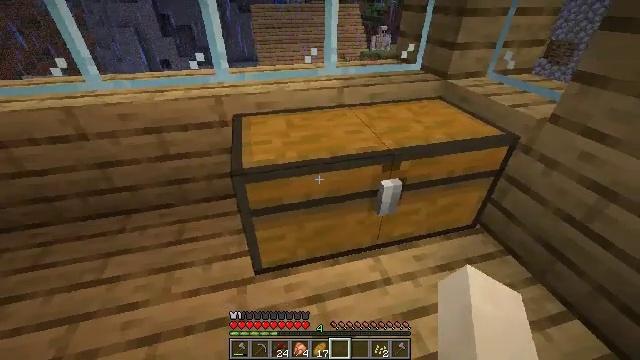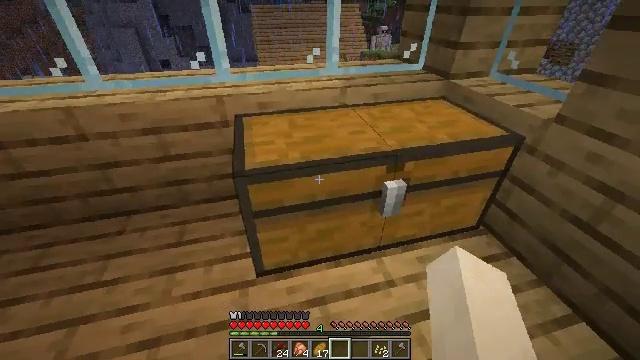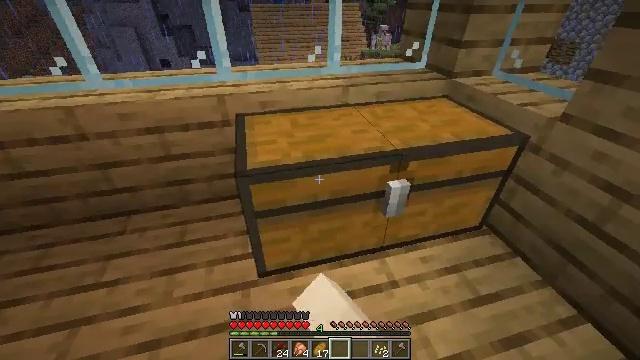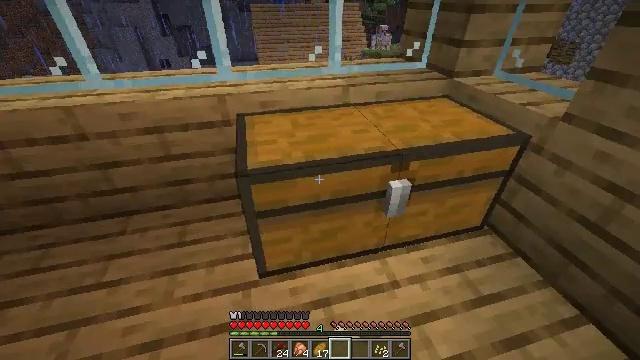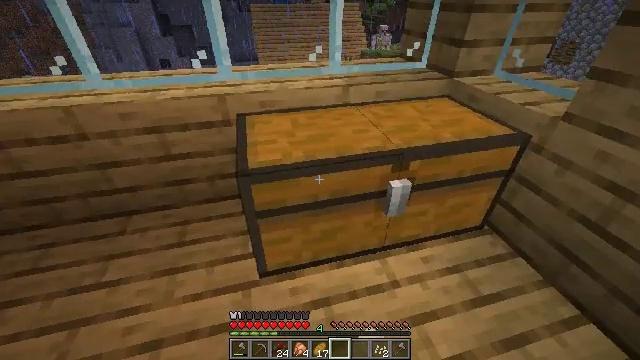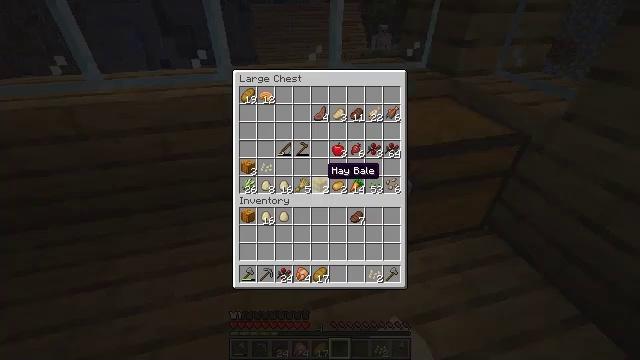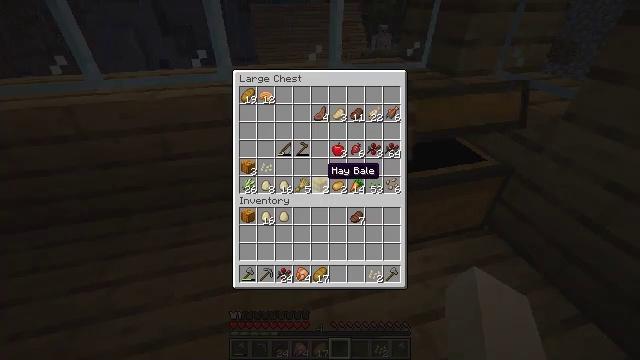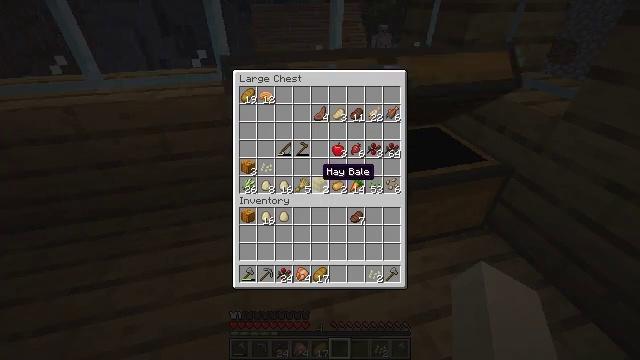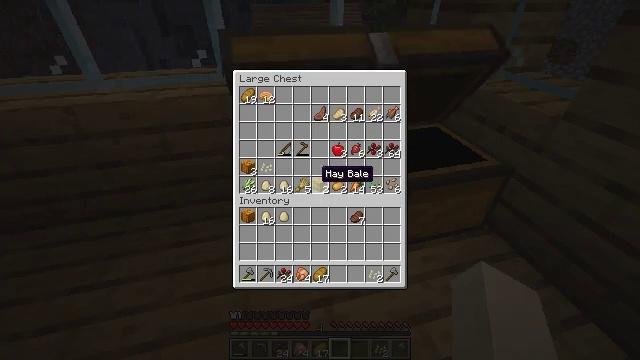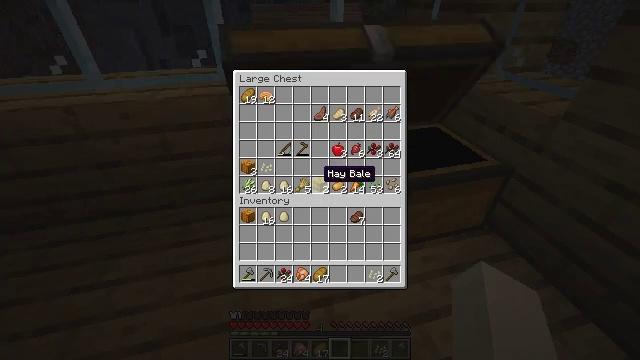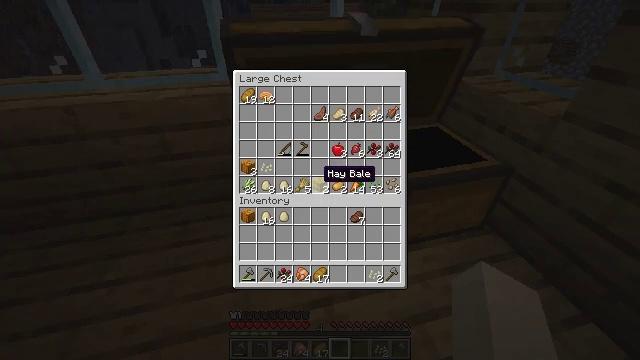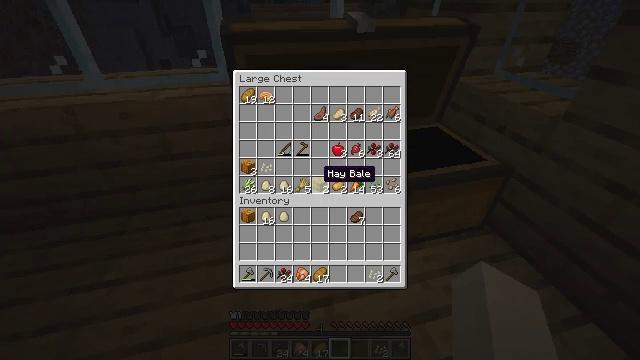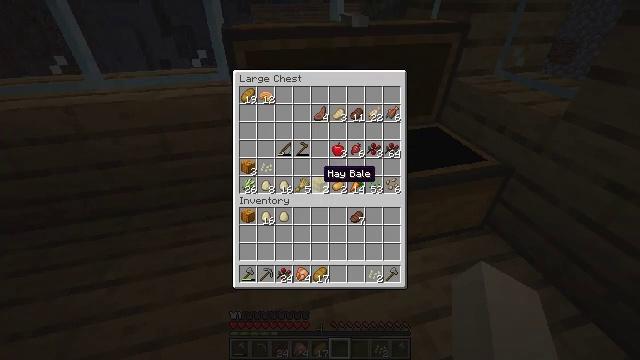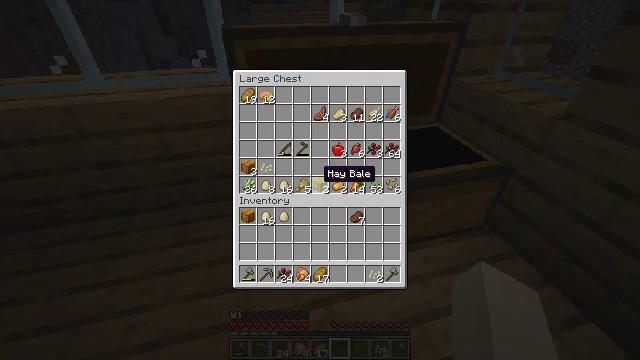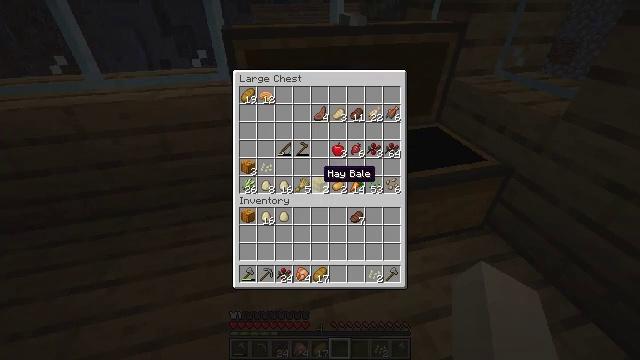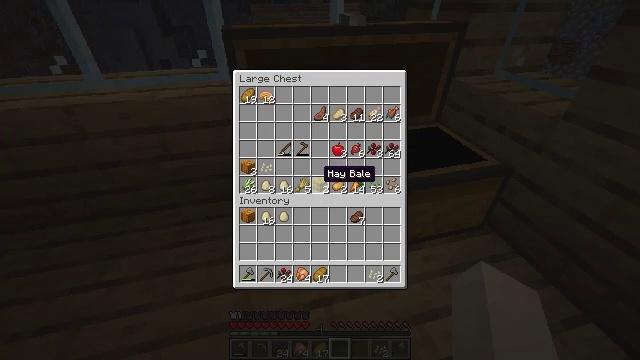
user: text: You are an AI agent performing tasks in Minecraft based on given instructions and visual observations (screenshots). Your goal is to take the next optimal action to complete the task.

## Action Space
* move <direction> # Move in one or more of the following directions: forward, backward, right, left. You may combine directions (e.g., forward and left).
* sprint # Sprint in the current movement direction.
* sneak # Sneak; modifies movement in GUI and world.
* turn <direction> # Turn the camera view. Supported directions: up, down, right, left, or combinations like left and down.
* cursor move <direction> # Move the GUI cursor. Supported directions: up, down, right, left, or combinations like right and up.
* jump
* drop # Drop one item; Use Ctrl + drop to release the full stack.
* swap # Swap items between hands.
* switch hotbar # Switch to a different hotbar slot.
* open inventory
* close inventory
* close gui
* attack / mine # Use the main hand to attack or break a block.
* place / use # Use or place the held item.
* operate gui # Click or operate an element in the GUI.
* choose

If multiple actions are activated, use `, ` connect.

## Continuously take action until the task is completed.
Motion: motion action
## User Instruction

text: Create sugar from sugarcane.
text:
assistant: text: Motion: use / place
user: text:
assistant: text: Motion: use / place
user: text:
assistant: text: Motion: no_op
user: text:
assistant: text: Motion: no_op
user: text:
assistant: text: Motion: no_op
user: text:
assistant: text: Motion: no_op
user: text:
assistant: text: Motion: no_op
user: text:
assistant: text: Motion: no_op
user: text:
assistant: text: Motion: no_op
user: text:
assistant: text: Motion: no_op
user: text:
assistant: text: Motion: no_op
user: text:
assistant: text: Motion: no_op
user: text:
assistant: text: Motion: no_op
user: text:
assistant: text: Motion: no_op
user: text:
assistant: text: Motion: no_op
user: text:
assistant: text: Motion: cursor move left
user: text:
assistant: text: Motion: cursor move left
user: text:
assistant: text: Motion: cursor move left
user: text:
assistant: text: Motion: cursor move left
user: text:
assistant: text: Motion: no_op
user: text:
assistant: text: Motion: no_op
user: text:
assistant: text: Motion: cursor move left and down
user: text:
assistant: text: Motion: cursor move down
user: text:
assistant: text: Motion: no_op
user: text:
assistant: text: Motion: no_op
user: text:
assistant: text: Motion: no_op
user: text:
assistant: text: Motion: operate gui
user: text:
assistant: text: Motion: operate gui
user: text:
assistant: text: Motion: operate gui
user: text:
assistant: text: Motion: cursor move up